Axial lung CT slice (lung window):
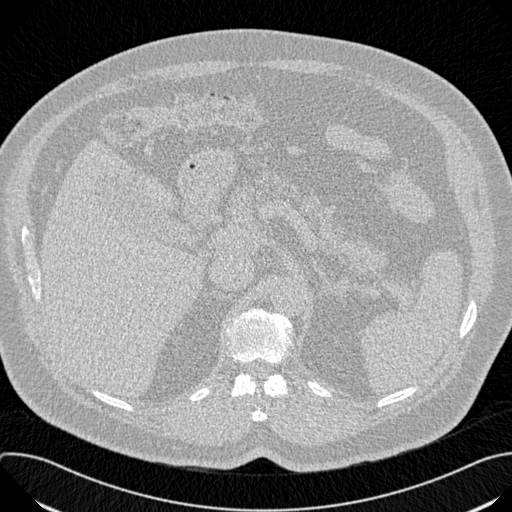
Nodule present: no